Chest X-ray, PA view. Patient: 47 years old, sex M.
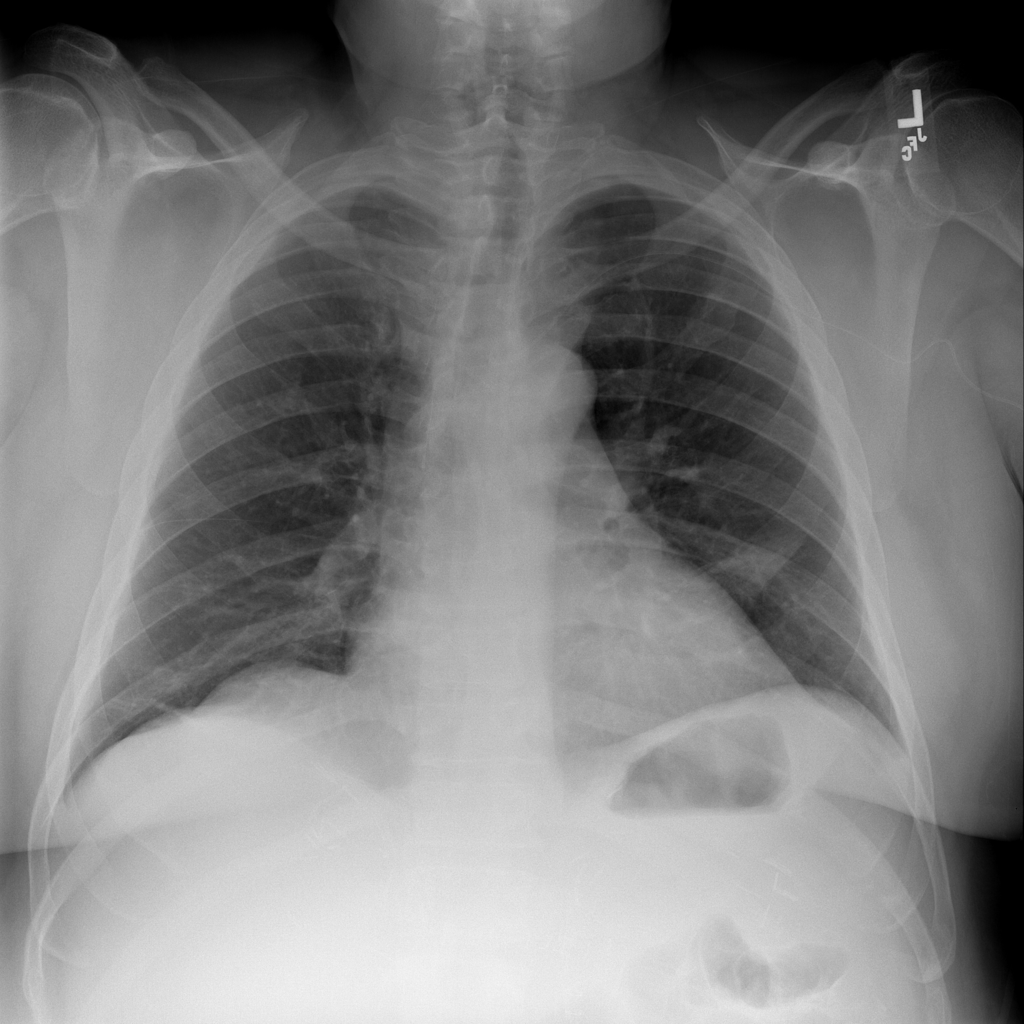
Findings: Atelectasis, Infiltration